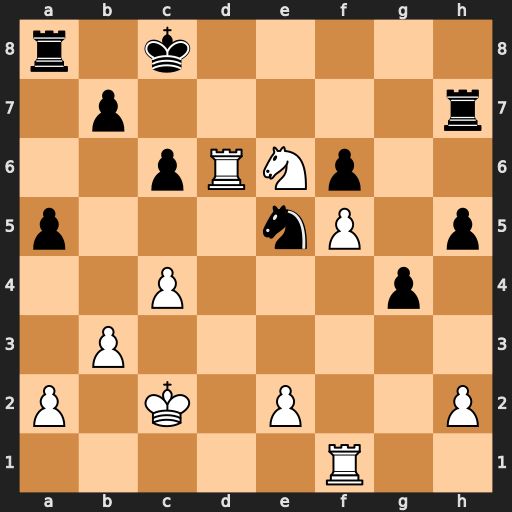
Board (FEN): r1k5/1p5r/2pRNp2/p3nP1p/2P3p1/1P6/P1K1P2P/5R2
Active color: w
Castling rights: -
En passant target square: -
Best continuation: Rd8#